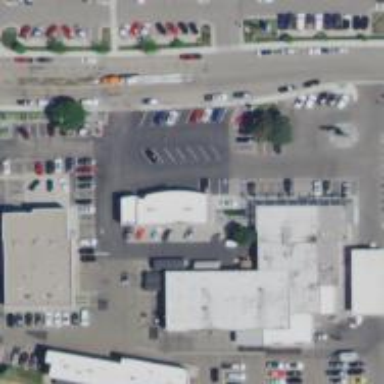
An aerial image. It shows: Office building.